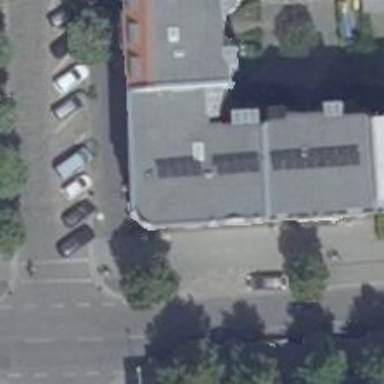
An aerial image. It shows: Restaurant.